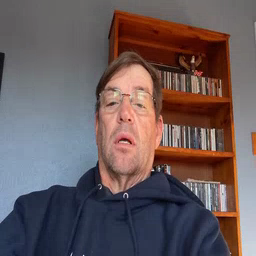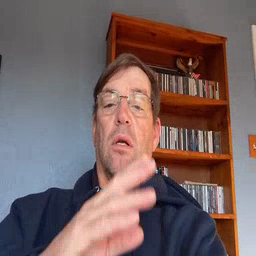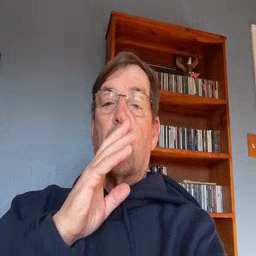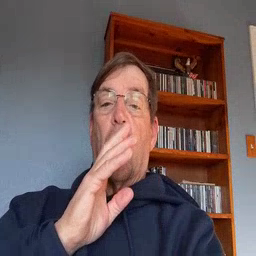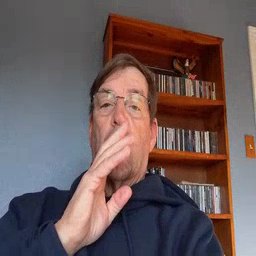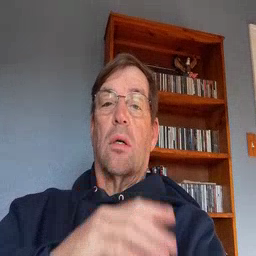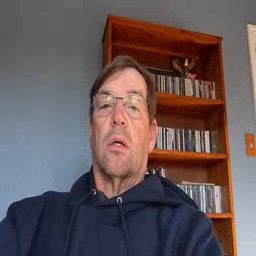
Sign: talk